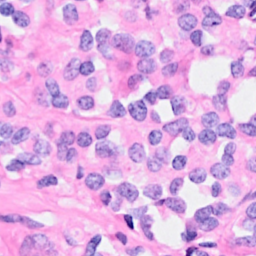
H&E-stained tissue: Breast